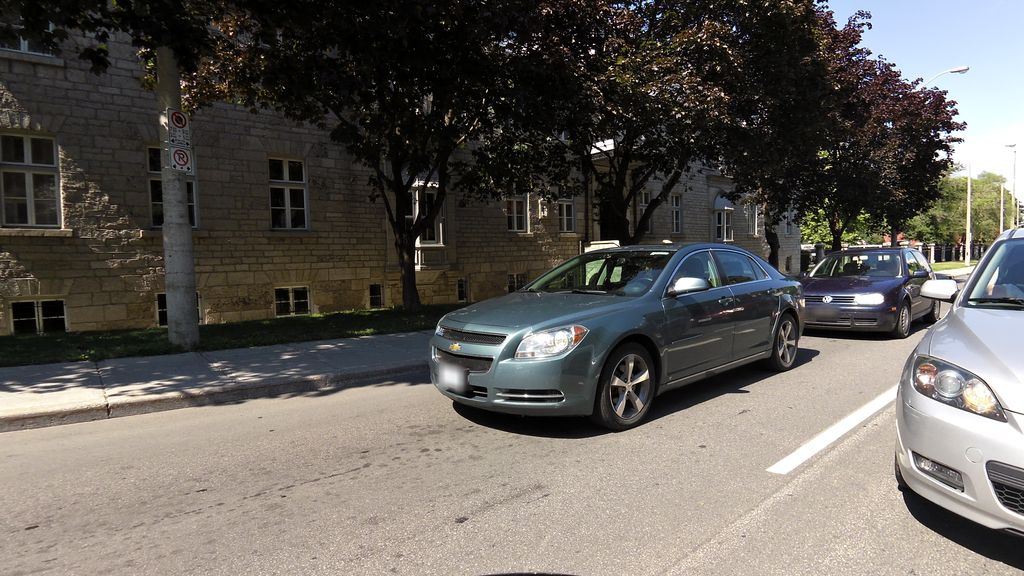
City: ottawa-gatineau